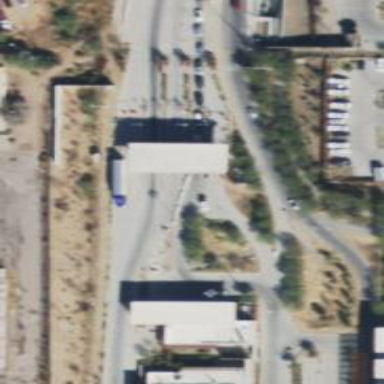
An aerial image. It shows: Border control barrier.